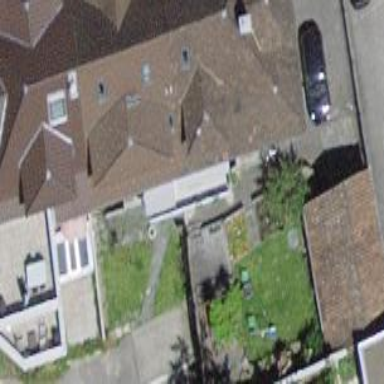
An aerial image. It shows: Building with roof made of roof tiles.